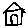
Label: house